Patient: sex M, age 30
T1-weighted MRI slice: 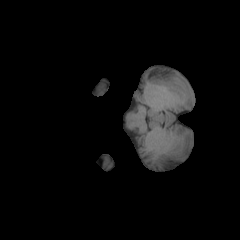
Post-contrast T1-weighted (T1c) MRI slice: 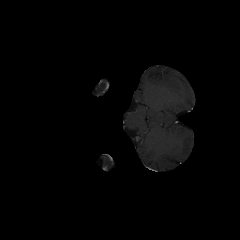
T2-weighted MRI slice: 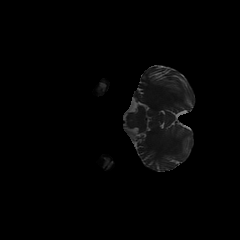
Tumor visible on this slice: no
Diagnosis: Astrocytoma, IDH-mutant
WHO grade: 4